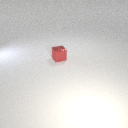
small red metal cube